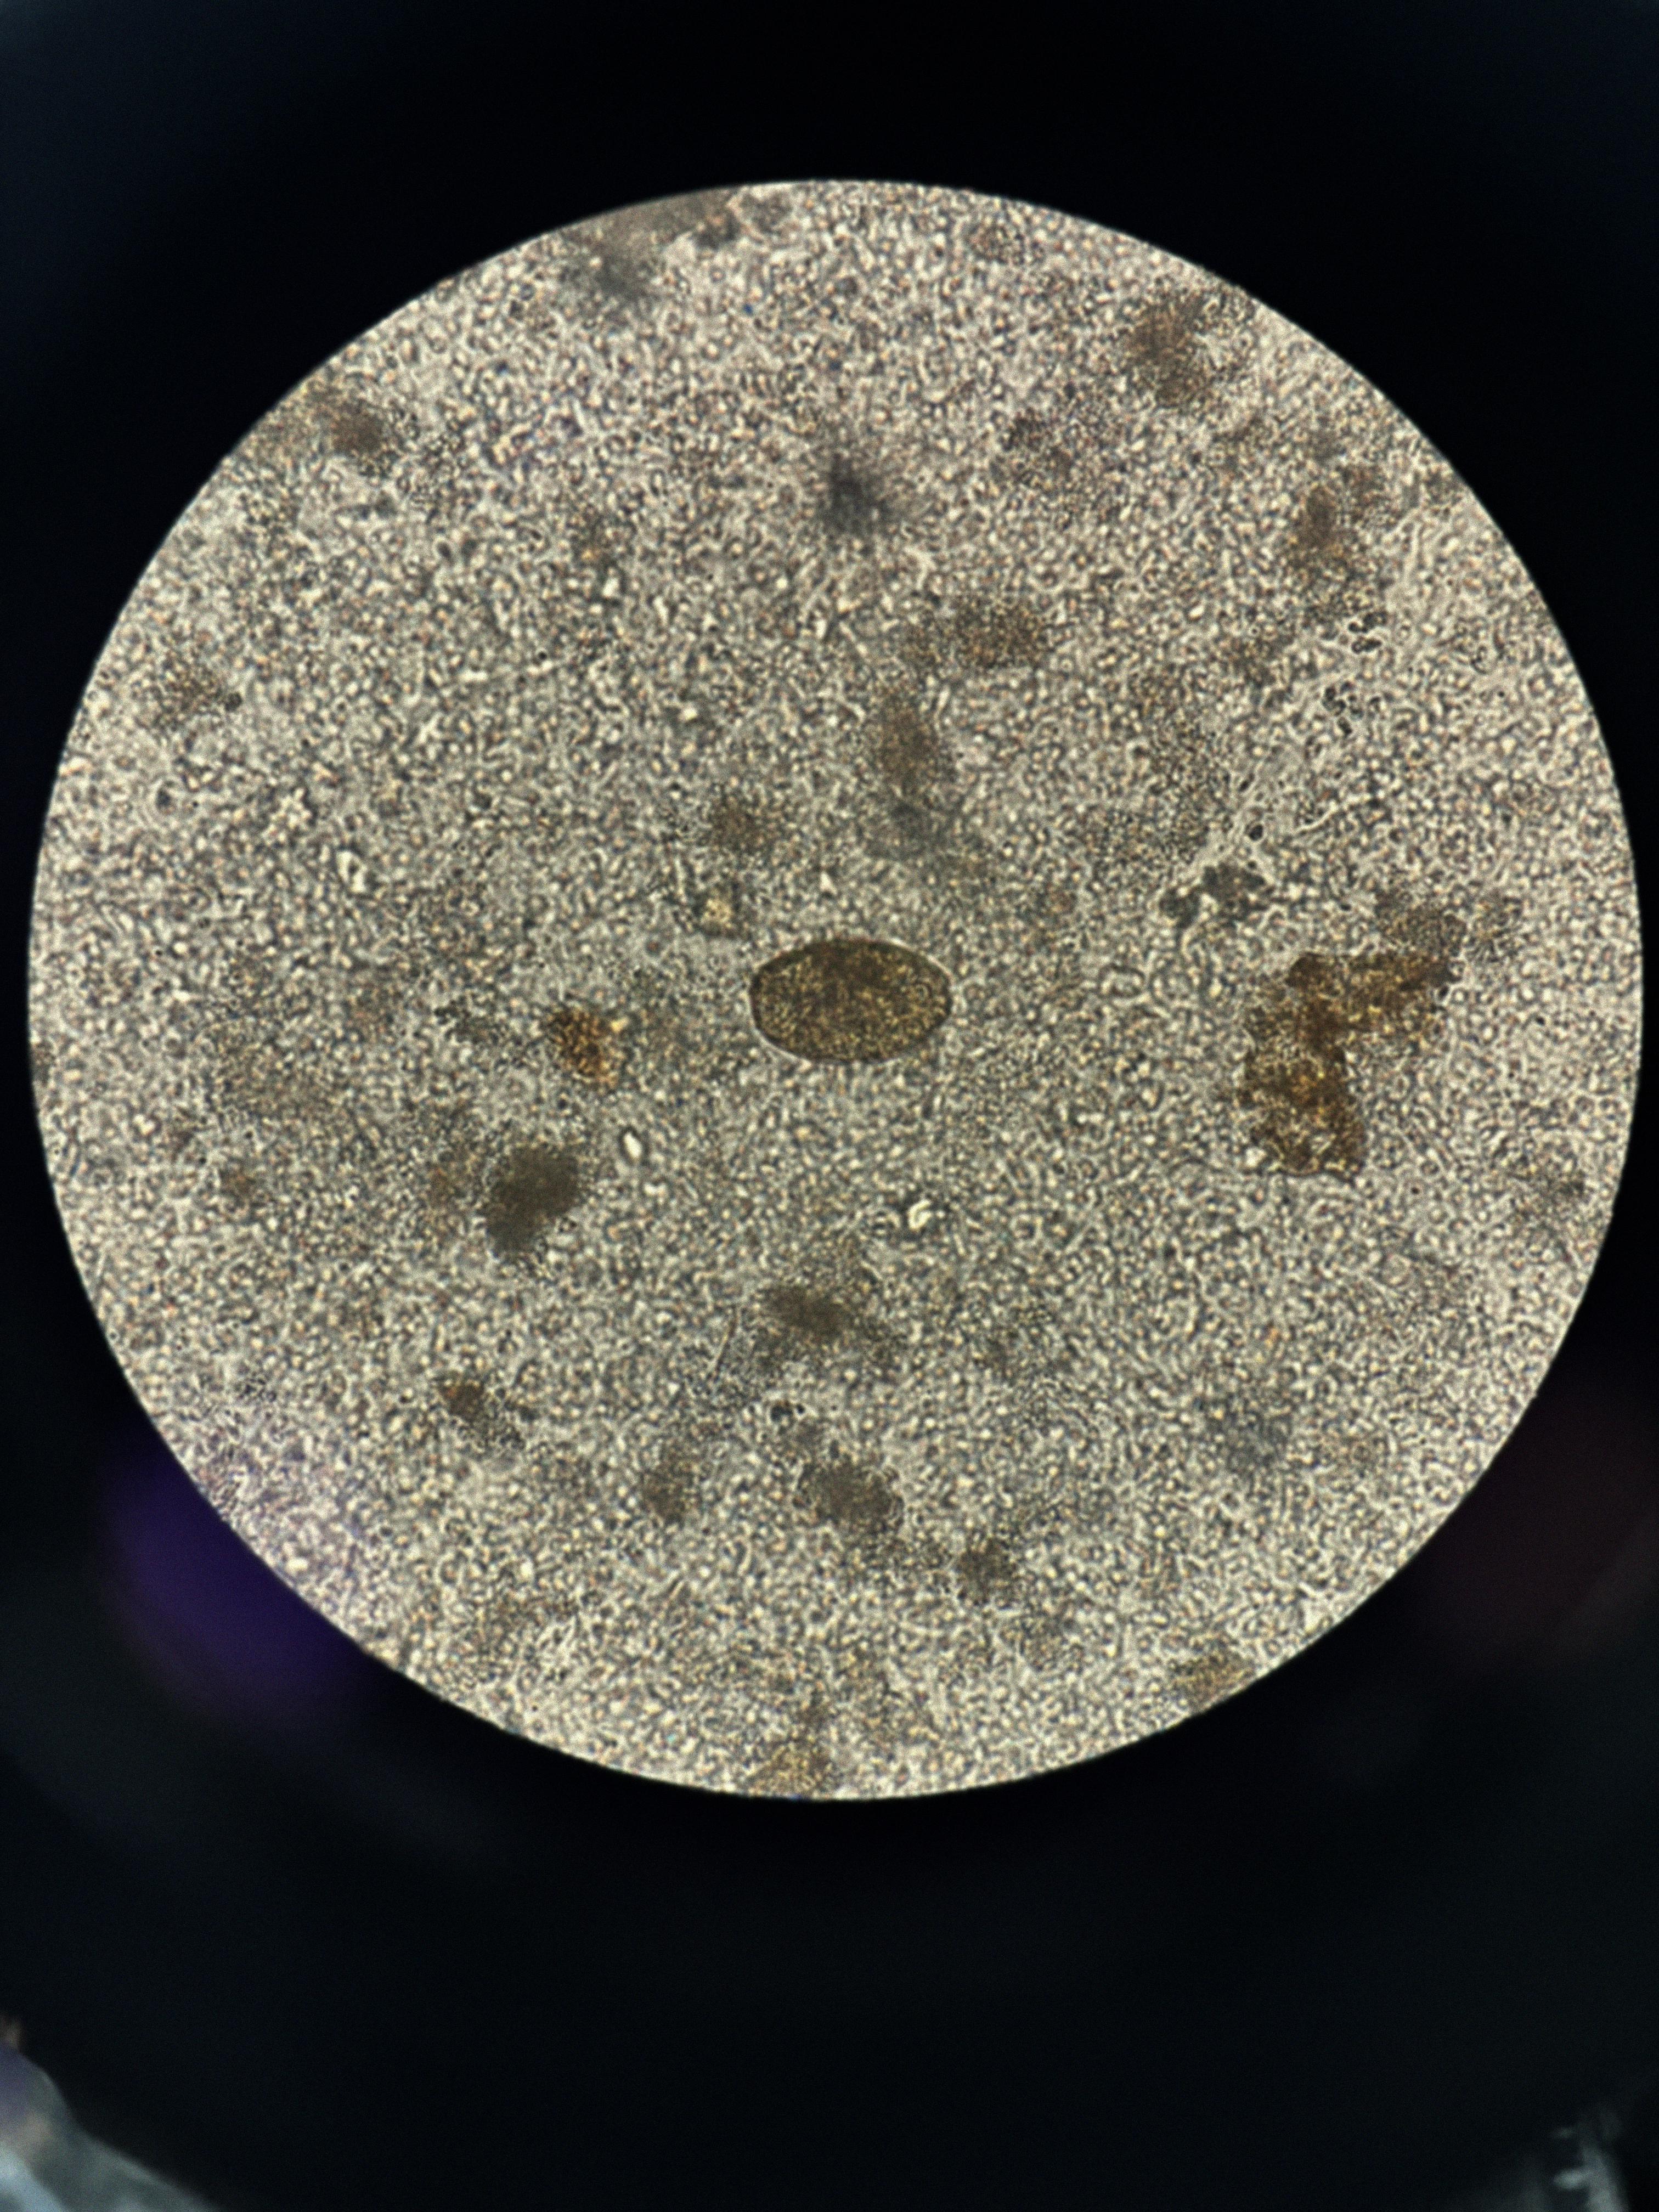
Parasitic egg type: Paragonimus spp